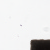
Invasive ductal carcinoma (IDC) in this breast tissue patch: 0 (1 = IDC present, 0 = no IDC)